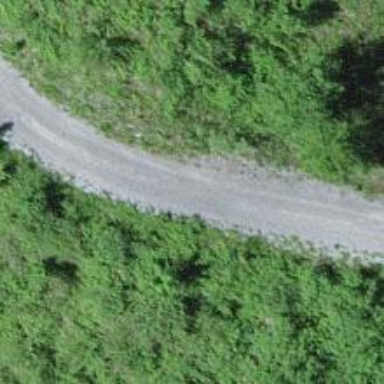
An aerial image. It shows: Gravel track with grade 2 tracktype.